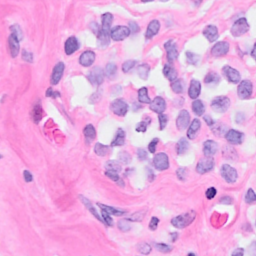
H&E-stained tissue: Breast